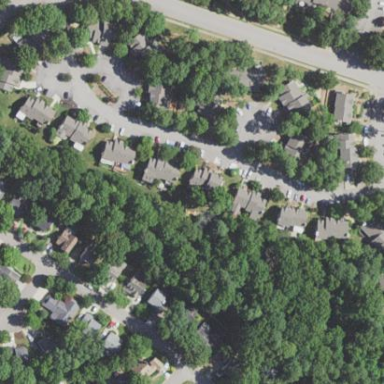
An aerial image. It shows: Residential neighbourhood.